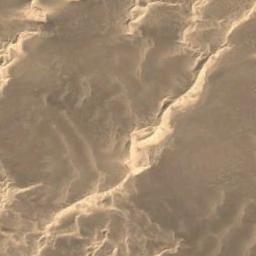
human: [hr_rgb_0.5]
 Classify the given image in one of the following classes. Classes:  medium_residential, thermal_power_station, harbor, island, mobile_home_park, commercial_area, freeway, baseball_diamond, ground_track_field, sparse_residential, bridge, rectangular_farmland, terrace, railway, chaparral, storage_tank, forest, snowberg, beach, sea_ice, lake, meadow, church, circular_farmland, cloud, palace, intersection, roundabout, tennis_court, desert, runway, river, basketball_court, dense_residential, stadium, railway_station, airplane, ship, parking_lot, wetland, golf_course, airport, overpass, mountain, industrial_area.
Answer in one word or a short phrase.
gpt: desert